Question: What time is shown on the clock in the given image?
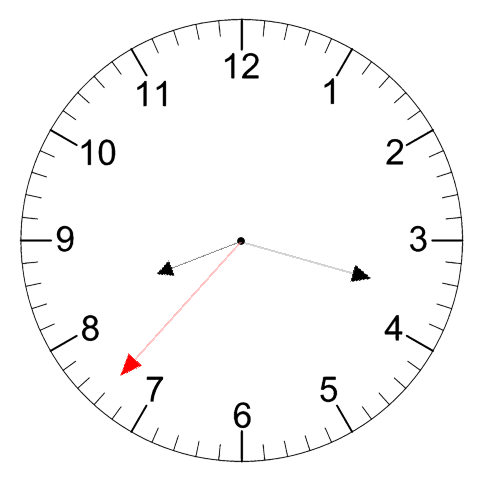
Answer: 08:17:37